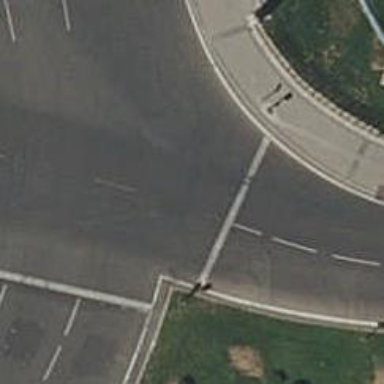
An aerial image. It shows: Road with traffic signals.